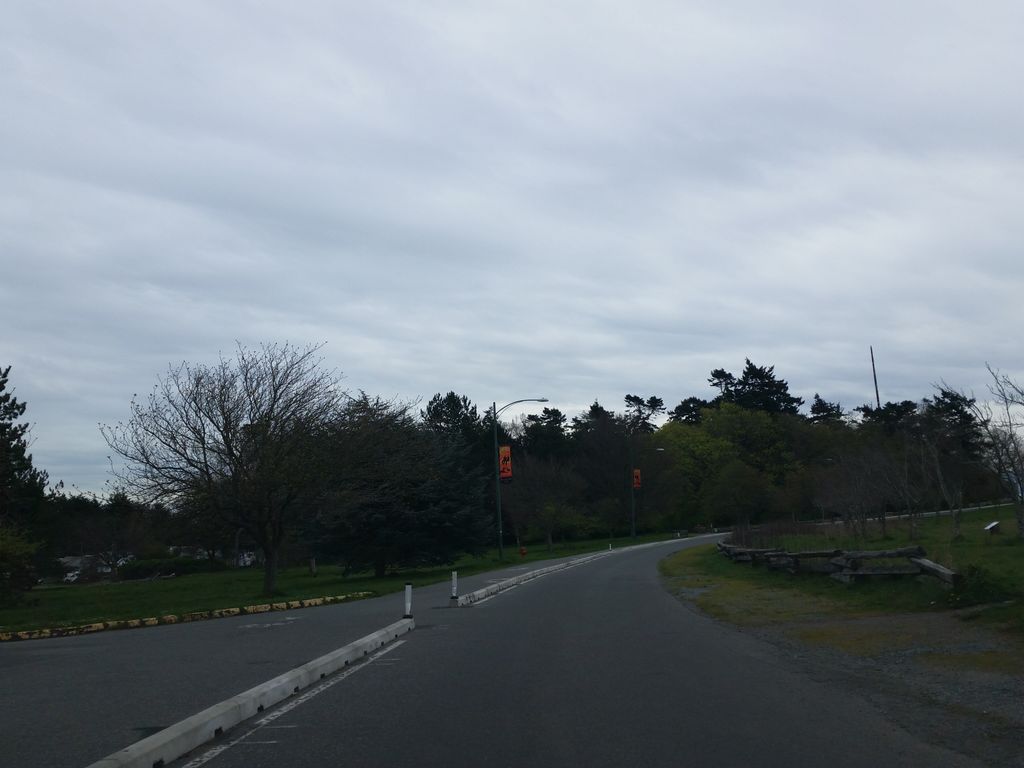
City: victoria